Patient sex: M
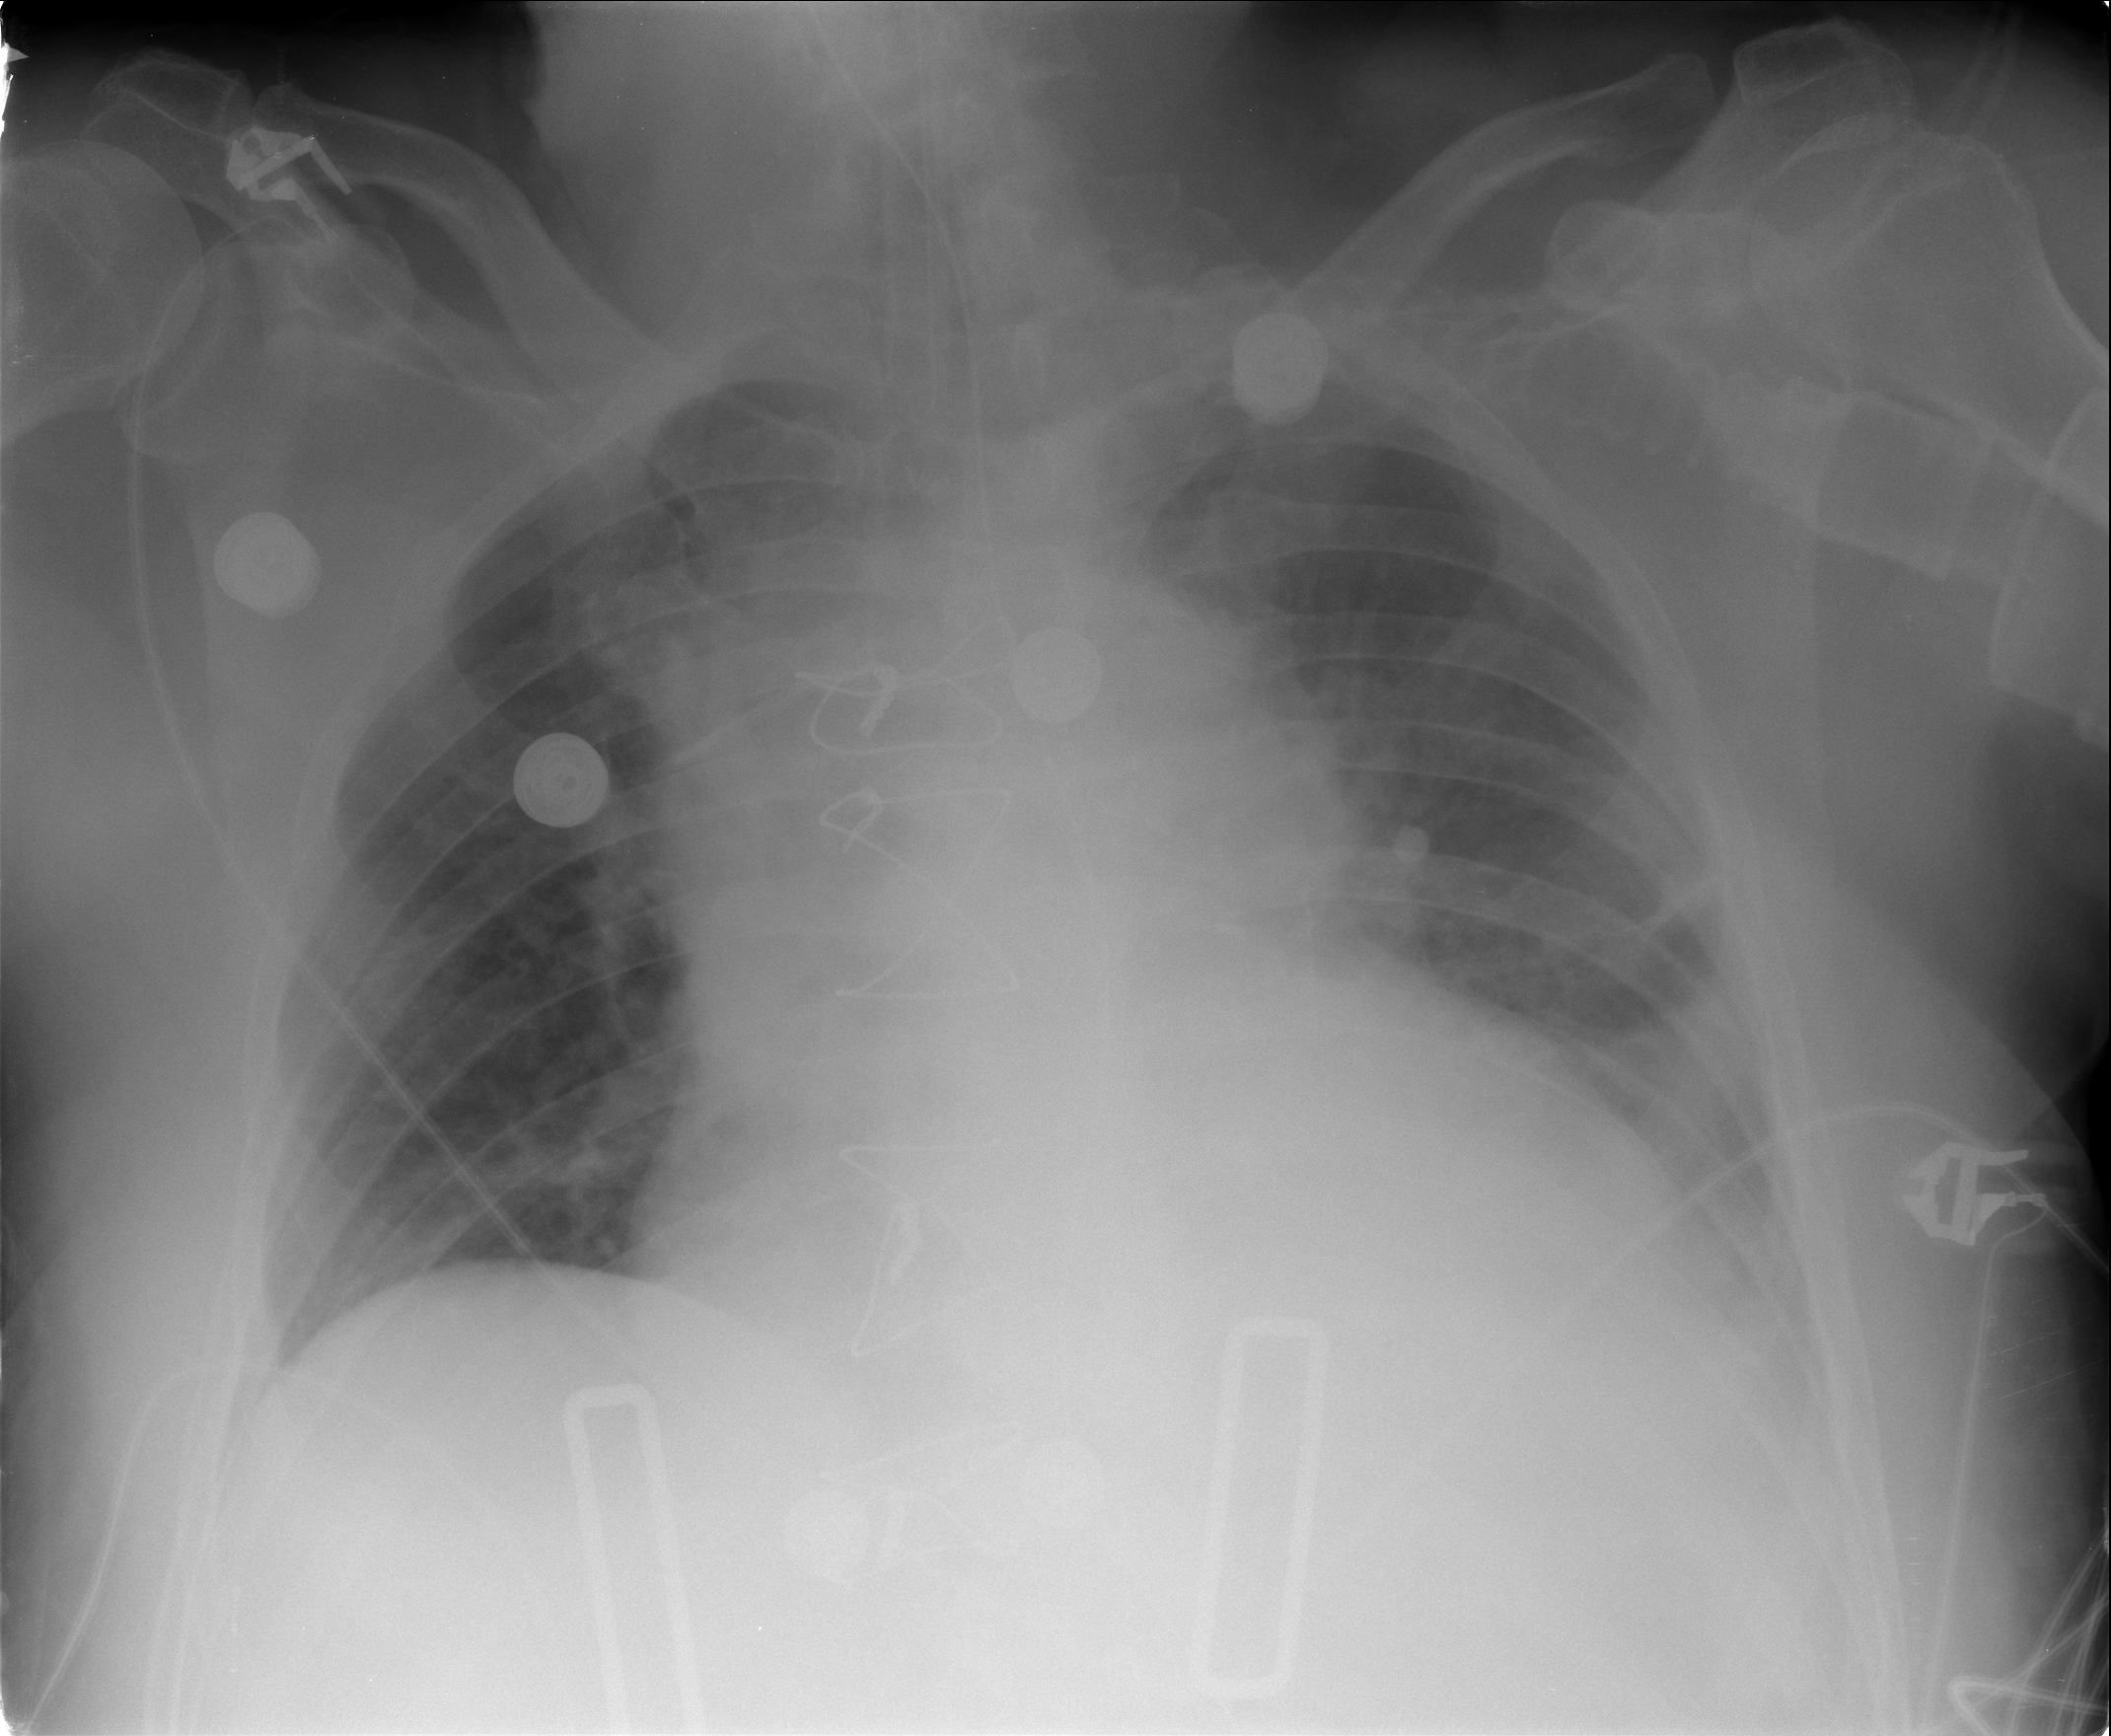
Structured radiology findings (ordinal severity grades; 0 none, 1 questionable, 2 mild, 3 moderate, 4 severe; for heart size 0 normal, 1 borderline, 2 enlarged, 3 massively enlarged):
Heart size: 2
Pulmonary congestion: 2
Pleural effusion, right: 0
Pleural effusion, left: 2
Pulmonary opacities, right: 0
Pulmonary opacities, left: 0
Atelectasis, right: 2
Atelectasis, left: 2